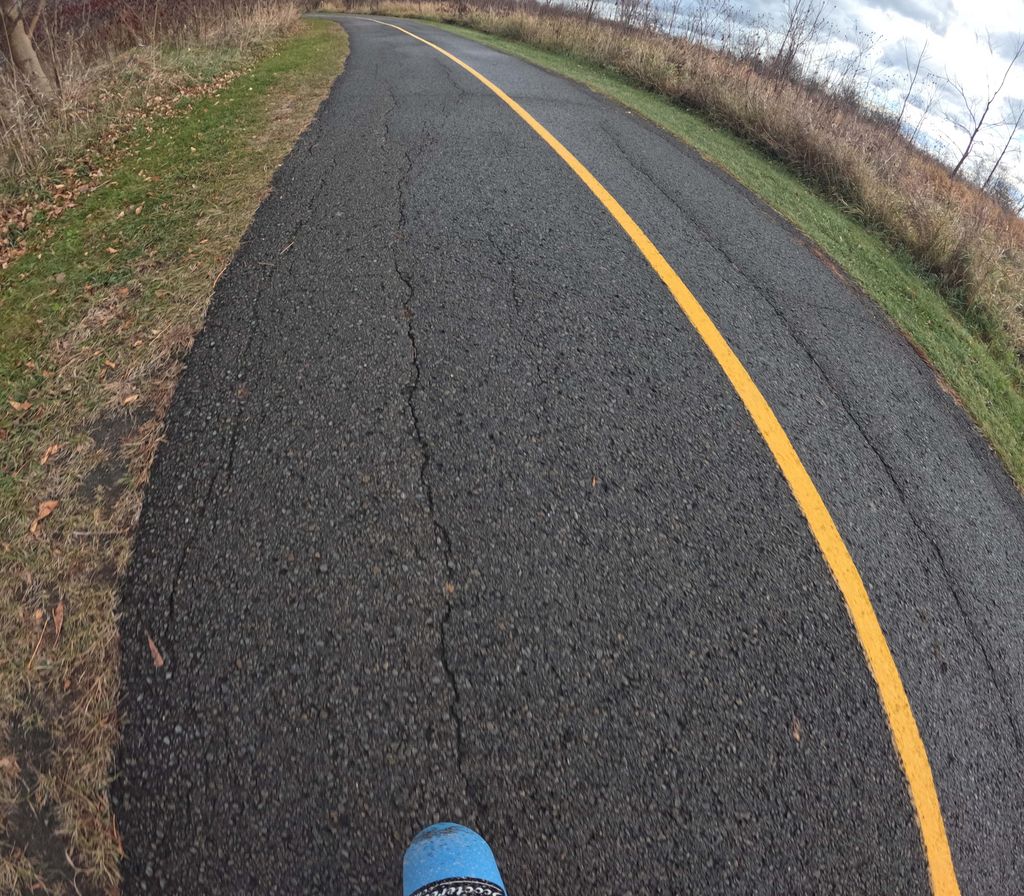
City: ottawa-gatineau